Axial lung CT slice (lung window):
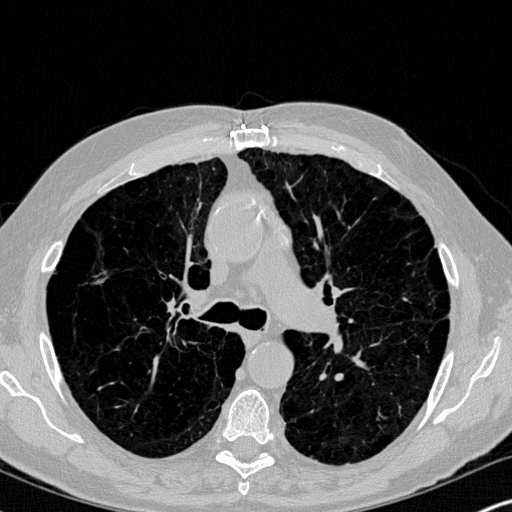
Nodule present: yes
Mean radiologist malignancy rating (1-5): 2.5